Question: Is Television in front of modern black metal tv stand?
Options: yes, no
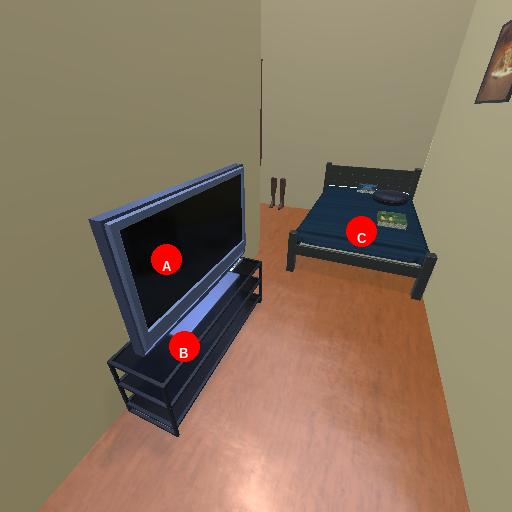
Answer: yes